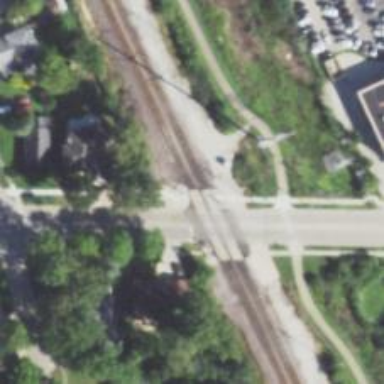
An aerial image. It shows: Crossing for the railway.